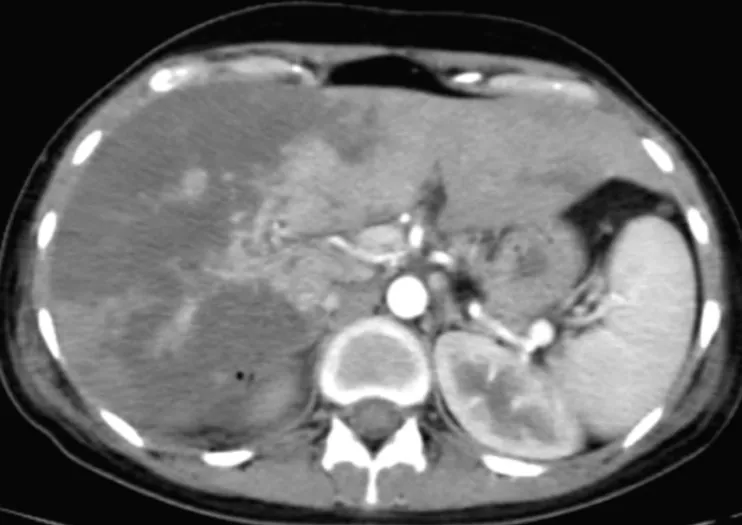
contrast-enhanced CT of the abdomen showing the presence of diffuse hypodense plaques more marked on the right hepatic lobe consistent with massive hepatic infraction.
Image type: radiology (ct)